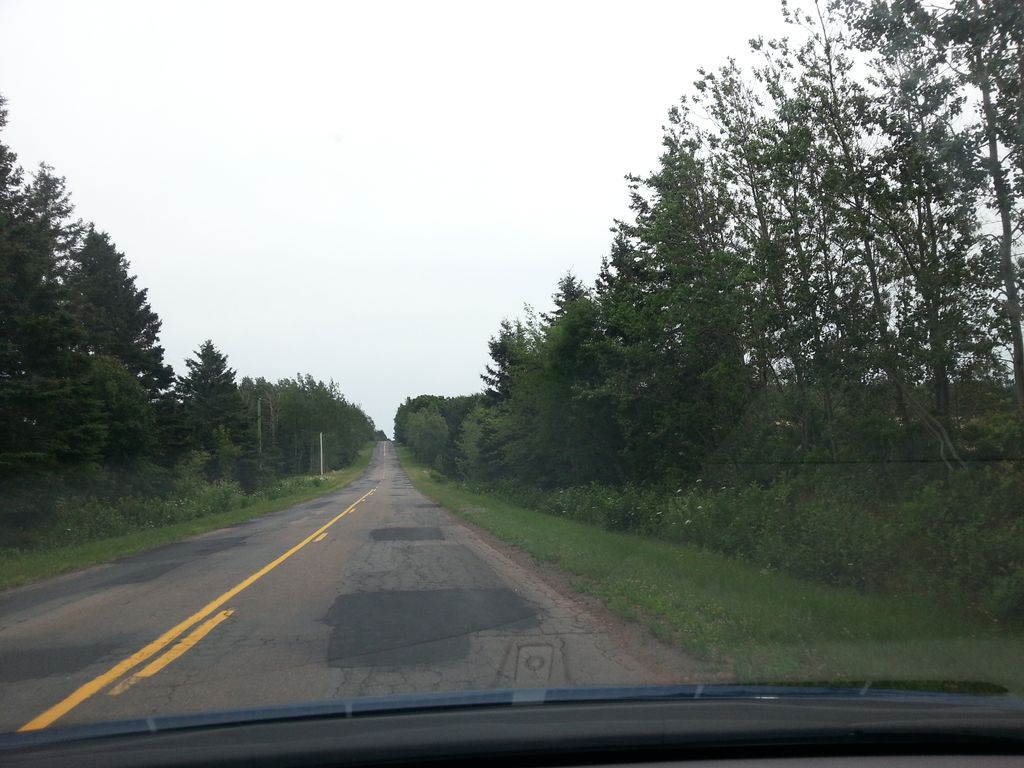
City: charlottetown